Field crop: maize
Growth stage: 2
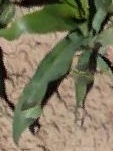
Species: maize